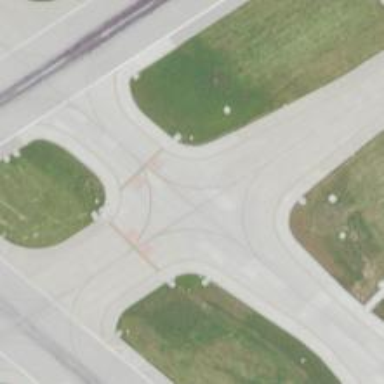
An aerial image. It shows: Image of taxiway at airport.